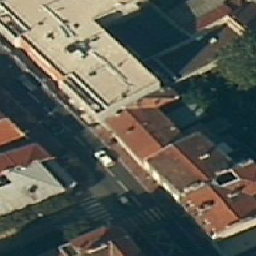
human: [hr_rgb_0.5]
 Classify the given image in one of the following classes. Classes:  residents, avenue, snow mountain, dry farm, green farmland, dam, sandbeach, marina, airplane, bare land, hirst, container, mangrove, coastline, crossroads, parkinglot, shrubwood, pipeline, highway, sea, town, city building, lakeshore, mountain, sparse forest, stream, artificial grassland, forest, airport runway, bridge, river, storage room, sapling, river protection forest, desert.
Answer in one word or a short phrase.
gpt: city building